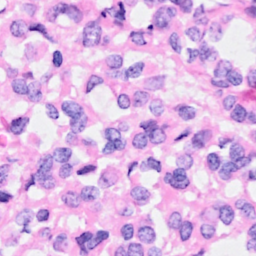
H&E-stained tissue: Breast